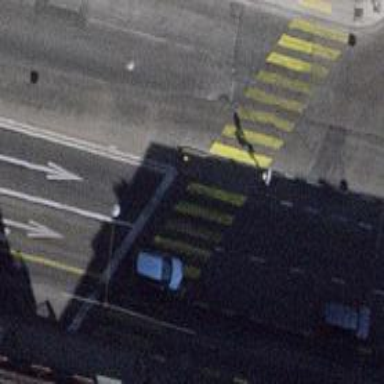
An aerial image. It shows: Primary highway with asphalt surface. It has designated lane for buses and shared lane for both buses and cyclists. Trolley wires are also present along the road.